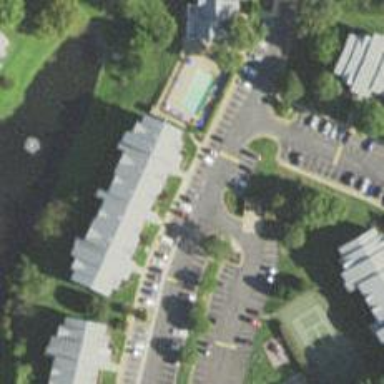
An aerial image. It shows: Parking space.